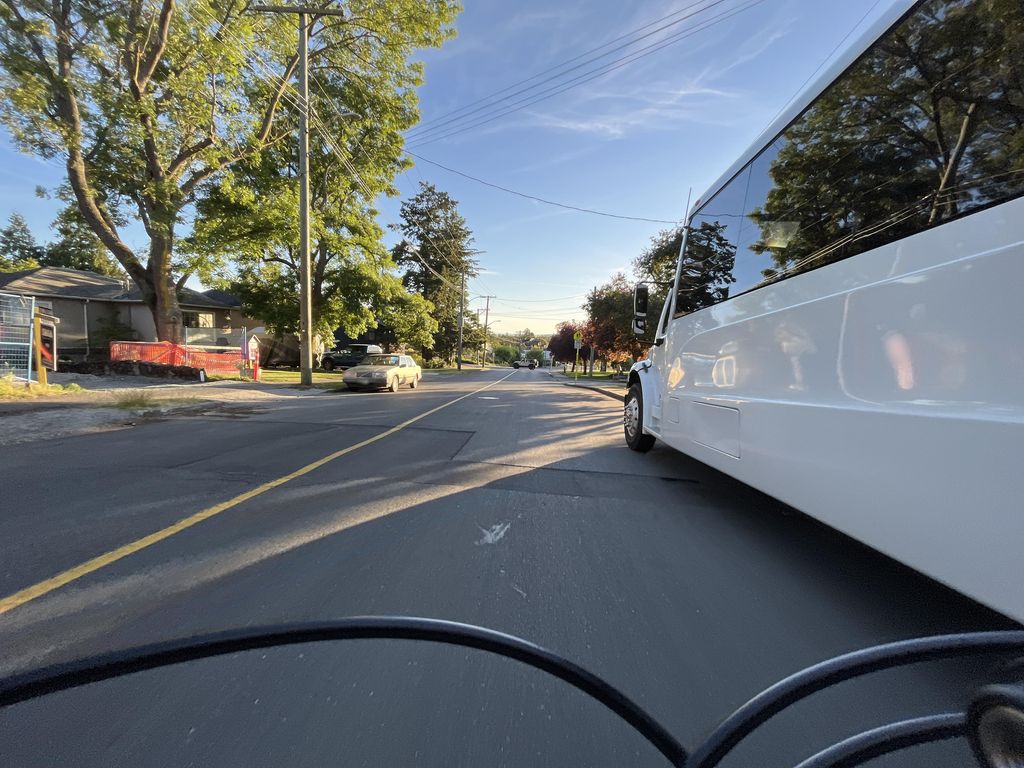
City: victoria